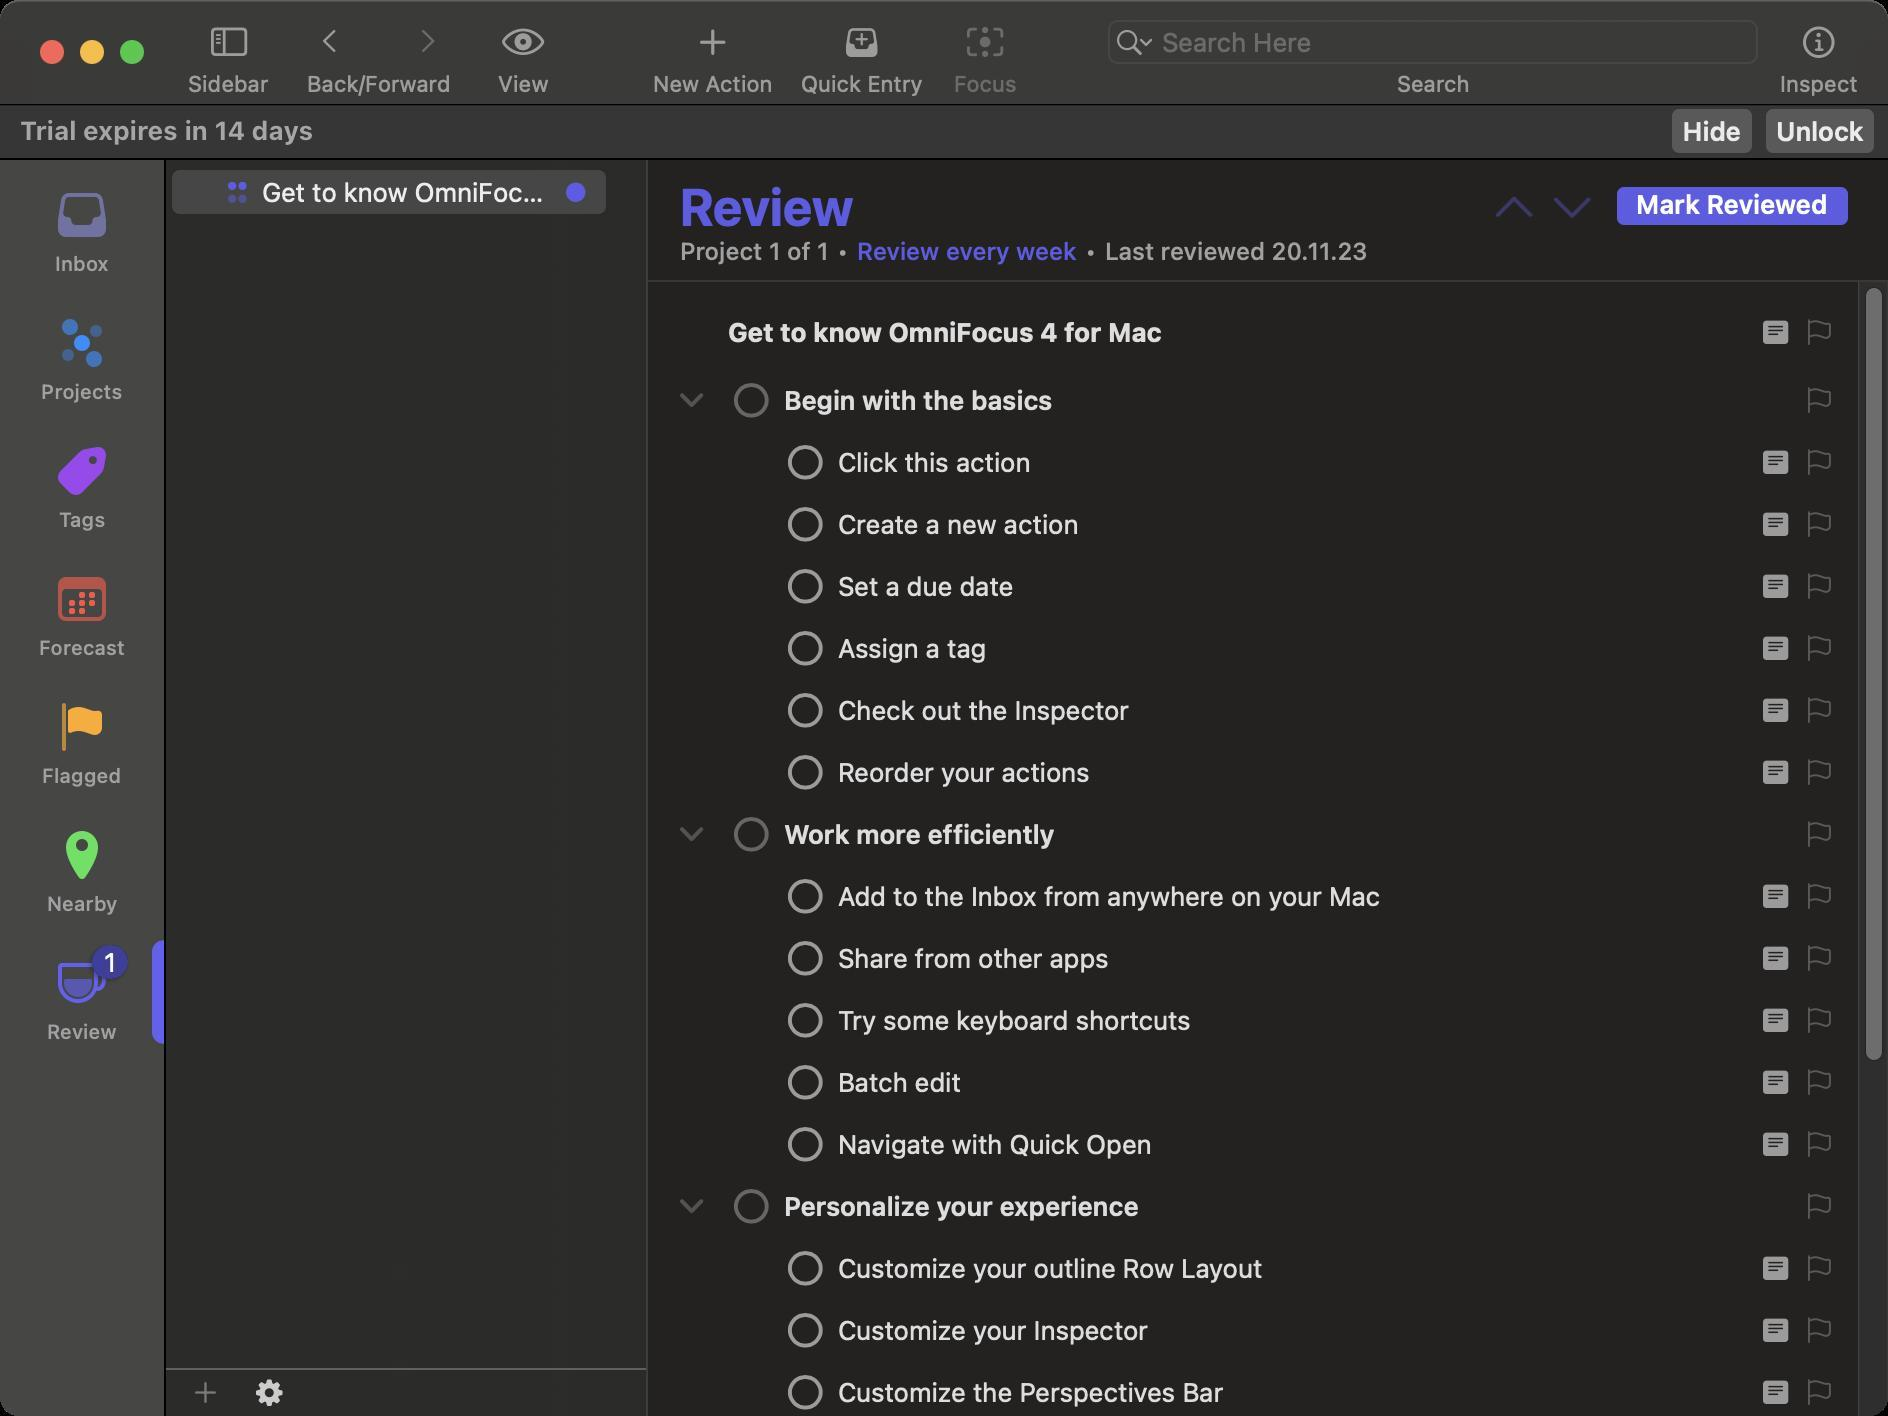
Accessibility tree:
{"name": "Review", "role": "AXWindow", "description": null, "role_description": "standard window", "value": null, "position": "392.00;110.00", "size": "944;708", "children": [{"name": null, "role": "AXStaticText", "description": null, "role_description": "text", "value": "Trial expires in 14 days", "position": "8.00;57.00", "size": "822;18", "children": []}, {"name": "Unlock", "role": "AXButton", "description": null, "role_description": "button", "value": null, "position": "883.00;54.50", "size": "54;22", "children": []}, {"name": "Hide", "role": "AXButton", "description": null, "role_description": "button", "value": null, "position": "836.00;54.50", "size": "40;22", "children": []}, {"name": null, "role": "AXSplitGroup", "description": null, "role_description": "split group", "value": null, "position": "0.00;80.00", "size": "944;628", "children": [{"name": null, "role": "AXGroup", "description": null, "role_description": "group", "value": null, "position": "0.00;80.00", "size": "82;628", "children": [{"name": null, "role": "AXScrollArea", "description": null, "role_description": "scroll area", "value": null, "position": "0.00;80.00", "size": "82;628", "children": [{"name": null, "role": "AXOpaqueProviderGroup", "description": null, "role_description": "list", "value": null, "position": "0.00;80.00", "size": "82;448", "children": [{"name": null, "role": "AXButton", "description": "Inbox", "role_description": "button", "value": null, "position": "0.00;80.00", "size": "82;64", "children": []}, {"name": null, "role": "AXButton", "description": "Projects", "role_description": "button", "value": null, "position": "0.00;144.00", "size": "82;64", "children": []}, {"name": null, "role": "AXButton", "description": "Tags", "role_description": "button", "value": null, "position": "0.00;208.00", "size": "82;64", "children": []}, {"name": null, "role": "AXButton", "description": "Forecast", "role_description": "button", "value": null, "position": "0.00;272.00", "size": "82;64", "children": []}, {"name": null, "role": "AXButton", "description": "Flagged", "role_description": "button", "value": null, "position": "0.00;336.00", "size": "82;64", "children": []}, {"name": null, "role": "AXButton", "description": "Nearby", "role_description": "button", "value": null, "position": "0.00;400.00", "size": "82;64", "children": []}, {"name": null, "role": "AXButton", "description": "Review: 1 item", "role_description": "button", "value": null, "position": "0.00;464.00", "size": "82;64", "children": []}]}]}]}, {"name": null, "role": "AXSplitter", "description": null, "role_description": "splitter", "value": 82.0, "position": "82.00;80.00", "size": "1;628", "children": []}, {"name": null, "role": "AXGroup", "description": null, "role_description": "group", "value": null, "position": "83.00;80.00", "size": "240;628", "children": [{"name": null, "role": "AXScrollArea", "description": null, "role_description": "scroll area", "value": null, "position": "83.00;80.00", "size": "240;604", "children": [{"name": "Sidebar", "role": "AXOutline", "description": null, "role_description": "outline", "value": null, "position": "83.00;80.00", "size": "225;604", "children": [{"name": null, "role": "AXRow", "description": null, "role_description": "outline row", "value": null, "position": "83.00;85.00", "size": "225;22", "children": [{"name": null, "role": "AXCell", "description": " needs review", "role_description": "cell", "value": null, "position": "83.00;85.00", "size": "225;22", "children": [{"name": null, "role": "AXTextField", "description": null, "role_description": "text field", "value": "Get to know OmniFocus 4 for Mac", "position": "129.00;88.00", "size": "145;16", "children": []}]}]}, {"name": null, "role": "AXColumn", "description": null, "role_description": "column", "value": null, "position": "83.00;80.00", "size": "225;604", "children": []}]}, {"name": null, "role": "AXScrollBar", "description": null, "role_description": "scroll bar", "value": 0.0, "position": "308.00;80.00", "size": "15;604", "children": []}]}, {"name": "", "role": "AXMenuButton", "description": "add", "role_description": "menu button", "value": null, "position": "87.00;689.50", "size": "32;13", "children": []}, {"name": "", "role": "AXMenuButton", "description": "action", "role_description": "menu button", "value": null, "position": "119.00;688.00", "size": "32;16", "children": []}]}, {"name": null, "role": "AXSplitter", "description": null, "role_description": "splitter", "value": 240.0, "position": "323.00;80.00", "size": "1;628", "children": []}, {"name": null, "role": "AXScrollArea", "description": null, "role_description": "scroll area", "value": null, "position": "324.00;141.00", "size": "620;543", "children": [{"name": "Content", "role": "AXOutline", "description": null, "role_description": "outline", "value": null, "position": "324.00;141.00", "size": "605;798", "children": [{"name": null, "role": "AXRow", "description": null, "role_description": "outline row", "value": null, "position": "324.00;151.00", "size": "605;34", "children": [{"name": null, "role": "AXCell", "description": null, "role_description": "cell", "value": null, "position": "334.00;140.00", "size": "585;45", "children": [{"name": "", "role": "AXCheckBox", "description": "Note", "role_description": "toggle button", "value": "Includes note", "position": "868.00;159.00", "size": "40;14", "children": []}, {"name": null, "role": "AXTextField", "description": null, "role_description": "text field", "value": "Get to know OmniFocus 4 for Mac", "position": "362.00;158.00", "size": "510;16", "children": []}, {"name": "", "role": "AXButton", "description": "flag", "role_description": "button", "value": "Unflagged", "position": "902.00;152.50", "size": "15;27", "children": []}, {"name": "", "role": "AXDisclosureTriangle", "description": "Get to know OmniFocus 4 for Mac", "role_description": "disclosure triangle", "value": 1, "position": "336.00;150.00", "size": "20;32", "children": []}]}]}, {"name": null, "role": "AXRow", "description": null, "role_description": "outline row", "value": null, "position": "324.00;185.00", "size": "605;31", "children": [{"name": null, "role": "AXCell", "description": null, "role_description": "cell", "value": null, "position": "334.00;140.00", "size": "585;76", "children": [{"name": null, "role": "AXGroup", "description": null, "role_description": "group", "value": null, "position": "364.00;189.00", "size": "23;23", "children": [{"name": null, "role": "AXUnknown", "description": null, "role_description": null, "value": null, "position": "364.00;190.00", "size": "23;21", "children": []}]}, {"name": null, "role": "AXTextField", "description": null, "role_description": "text field", "value": "Begin with the basics", "position": "390.00;192.00", "size": "486;16", "children": []}, {"name": "", "role": "AXCheckBox", "description": "Note", "role_description": "toggle button", "value": "Hidden", "position": "868.00;193.00", "size": "40;14", "children": []}, {"name": "", "role": "AXButton", "description": "flag", "role_description": "button", "value": "Unflagged", "position": "902.00;186.50", "size": "15;27", "children": []}, {"name": "", "role": "AXDisclosureTriangle", "description": null, "role_description": "disclosure triangle", "value": 1, "position": "336.00;184.00", "size": "20;32", "children": []}]}]}, {"name": null, "role": "AXRow", "description": null, "role_description": "outline row", "value": null, "position": "324.00;216.00", "size": "605;31", "children": [{"name": null, "role": "AXCell", "description": null, "role_description": "cell", "value": null, "position": "334.00;216.00", "size": "585;31", "children": [{"name": null, "role": "AXGroup", "description": null, "role_description": "group", "value": null, "position": "391.00;220.00", "size": "23;23", "children": [{"name": null, "role": "AXUnknown", "description": null, "role_description": null, "value": null, "position": "391.00;221.00", "size": "23;21", "children": []}]}, {"name": null, "role": "AXTextField", "description": null, "role_description": "text field", "value": "Click this action", "position": "417.00;223.00", "size": "459;16", "children": []}, {"name": "", "role": "AXCheckBox", "description": "Note", "role_description": "toggle button", "value": "Includes note", "position": "868.00;224.00", "size": "40;14", "children": []}, {"name": "", "role": "AXButton", "description": "flag", "role_description": "button", "value": "Unflagged", "position": "902.00;217.50", "size": "15;27", "children": []}]}]}, {"name": null, "role": "AXRow", "description": null, "role_description": "outline row", "value": null, "position": "324.00;247.00", "size": "605;31", "children": [{"name": null, "role": "AXCell", "description": null, "role_description": "cell", "value": null, "position": "334.00;247.00", "size": "585;31", "children": [{"name": null, "role": "AXGroup", "description": null, "role_description": "group", "value": null, "position": "391.00;251.00", "size": "23;23", "children": [{"name": null, "role": "AXUnknown", "description": null, "role_description": null, "value": null, "position": "391.00;252.00", "size": "23;21", "children": []}]}, {"name": null, "role": "AXTextField", "description": null, "role_description": "text field", "value": "Create a new action", "position": "417.00;254.00", "size": "459;16", "children": []}, {"name": "", "role": "AXCheckBox", "description": "Note", "role_description": "toggle button", "value": "Includes note", "position": "868.00;255.00", "size": "40;14", "children": []}, {"name": "", "role": "AXButton", "description": "flag", "role_description": "button", "value": "Unflagged", "position": "902.00;248.50", "size": "15;27", "children": []}]}]}, {"name": null, "role": "AXRow", "description": null, "role_description": "outline row", "value": null, "position": "324.00;278.00", "size": "605;31", "children": [{"name": null, "role": "AXCell", "description": null, "role_description": "cell", "value": null, "position": "334.00;278.00", "size": "585;31", "children": [{"name": null, "role": "AXGroup", "description": null, "role_description": "group", "value": null, "position": "391.00;282.00", "size": "23;23", "children": [{"name": null, "role": "AXUnknown", "description": null, "role_description": null, "value": null, "position": "391.00;283.00", "size": "23;21", "children": []}]}, {"name": null, "role": "AXTextField", "description": null, "role_description": "text field", "value": "Set a due date", "position": "417.00;285.00", "size": "459;16", "children": []}, {"name": "", "role": "AXCheckBox", "description": "Note", "role_description": "toggle button", "value": "Includes note", "position": "868.00;286.00", "size": "40;14", "children": []}, {"name": "", "role": "AXButton", "description": "flag", "role_description": "button", "value": "Unflagged", "position": "902.00;279.50", "size": "15;27", "children": []}]}]}, {"name": null, "role": "AXRow", "description": null, "role_description": "outline row", "value": null, "position": "324.00;309.00", "size": "605;31", "children": [{"name": null, "role": "AXCell", "description": null, "role_description": "cell", "value": null, "position": "334.00;309.00", "size": "585;31", "children": [{"name": null, "role": "AXGroup", "description": null, "role_description": "group", "value": null, "position": "391.00;313.00", "size": "23;23", "children": [{"name": null, "role": "AXUnknown", "description": null, "role_description": null, "value": null, "position": "391.00;314.00", "size": "23;21", "children": []}]}, {"name": null, "role": "AXTextField", "description": null, "role_description": "text field", "value": "Assign a tag", "position": "417.00;316.00", "size": "459;16", "children": []}, {"name": "", "role": "AXCheckBox", "description": "Note", "role_description": "toggle button", "value": "Includes note", "position": "868.00;317.00", "size": "40;14", "children": []}, {"name": "", "role": "AXButton", "description": "flag", "role_description": "button", "value": "Unflagged", "position": "902.00;310.50", "size": "15;27", "children": []}]}]}, {"name": null, "role": "AXRow", "description": null, "role_description": "outline row", "value": null, "position": "324.00;340.00", "size": "605;31", "children": [{"name": null, "role": "AXCell", "description": null, "role_description": "cell", "value": null, "position": "334.00;340.00", "size": "585;31", "children": [{"name": null, "role": "AXGroup", "description": null, "role_description": "group", "value": null, "position": "391.00;344.00", "size": "23;23", "children": [{"name": null, "role": "AXUnknown", "description": null, "role_description": null, "value": null, "position": "391.00;345.00", "size": "23;21", "children": []}]}, {"name": null, "role": "AXTextField", "description": null, "role_description": "text field", "value": "Check out the Inspector", "position": "417.00;347.00", "size": "459;16", "children": []}, {"name": "", "role": "AXCheckBox", "description": "Note", "role_description": "toggle button", "value": "Includes note", "position": "868.00;348.00", "size": "40;14", "children": []}, {"name": "", "role": "AXButton", "description": "flag", "role_description": "button", "value": "Unflagged", "position": "902.00;341.50", "size": "15;27", "children": []}]}]}, {"name": null, "role": "AXRow", "description": null, "role_description": "outline row", "value": null, "position": "324.00;371.00", "size": "605;31", "children": [{"name": null, "role": "AXCell", "description": null, "role_description": "cell", "value": null, "position": "334.00;371.00", "size": "585;31", "children": [{"name": null, "role": "AXGroup", "description": null, "role_description": "group", "value": null, "position": "391.00;375.00", "size": "23;23", "children": [{"name": null, "role": "AXUnknown", "description": null, "role_description": null, "value": null, "position": "391.00;376.00", "size": "23;21", "children": []}]}, {"name": null, "role": "AXTextField", "description": null, "role_description": "text field", "value": "Reorder your actions", "position": "417.00;378.00", "size": "459;16", "children": []}, {"name": "", "role": "AXCheckBox", "description": "Note", "role_description": "toggle button", "value": "Includes note", "position": "868.00;379.00", "size": "40;14", "children": []}, {"name": "", "role": "AXButton", "description": "flag", "role_description": "button", "value": "Unflagged", "position": "902.00;372.50", "size": "15;27", "children": []}]}]}, {"name": null, "role": "AXRow", "description": null, "role_description": "outline row", "value": null, "position": "324.00;402.00", "size": "605;31", "children": [{"name": null, "role": "AXCell", "description": null, "role_description": "cell", "value": null, "position": "334.00;140.00", "size": "585;293", "children": [{"name": null, "role": "AXGroup", "description": null, "role_description": "group", "value": null, "position": "364.00;406.00", "size": "23;23", "children": [{"name": null, "role": "AXUnknown", "description": null, "role_description": null, "value": null, "position": "364.00;407.00", "size": "23;21", "children": []}]}, {"name": null, "role": "AXTextField", "description": null, "role_description": "text field", "value": "Work more efficiently", "position": "390.00;409.00", "size": "486;16", "children": []}, {"name": "", "role": "AXCheckBox", "description": "Note", "role_description": "toggle button", "value": "Hidden", "position": "868.00;410.00", "size": "40;14", "children": []}, {"name": "", "role": "AXButton", "description": "flag", "role_description": "button", "value": "Unflagged", "position": "902.00;403.50", "size": "15;27", "children": []}, {"name": "", "role": "AXDisclosureTriangle", "description": null, "role_description": "disclosure triangle", "value": 1, "position": "336.00;401.00", "size": "20;32", "children": []}]}]}, {"name": null, "role": "AXRow", "description": null, "role_description": "outline row", "value": null, "position": "324.00;433.00", "size": "605;31", "children": [{"name": null, "role": "AXCell", "description": null, "role_description": "cell", "value": null, "position": "334.00;433.00", "size": "585;31", "children": [{"name": null, "role": "AXGroup", "description": null, "role_description": "group", "value": null, "position": "391.00;437.00", "size": "23;23", "children": [{"name": null, "role": "AXUnknown", "description": null, "role_description": null, "value": null, "position": "391.00;438.00", "size": "23;21", "children": []}]}, {"name": null, "role": "AXTextField", "description": null, "role_description": "text field", "value": "Add to the Inbox from anywhere on your Mac", "position": "417.00;440.00", "size": "459;16", "children": []}, {"name": "", "role": "AXCheckBox", "description": "Note", "role_description": "toggle button", "value": "Includes note", "position": "868.00;441.00", "size": "40;14", "children": []}, {"name": "", "role": "AXButton", "description": "flag", "role_description": "button", "value": "Unflagged", "position": "902.00;434.50", "size": "15;27", "children": []}]}]}, {"name": null, "role": "AXRow", "description": null, "role_description": "outline row", "value": null, "position": "324.00;464.00", "size": "605;31", "children": [{"name": null, "role": "AXCell", "description": null, "role_description": "cell", "value": null, "position": "334.00;464.00", "size": "585;31", "children": [{"name": null, "role": "AXGroup", "description": null, "role_description": "group", "value": null, "position": "391.00;468.00", "size": "23;23", "children": [{"name": null, "role": "AXUnknown", "description": null, "role_description": null, "value": null, "position": "391.00;469.00", "size": "23;21", "children": []}]}, {"name": null, "role": "AXTextField", "description": null, "role_description": "text field", "value": "Share from other apps", "position": "417.00;471.00", "size": "459;16", "children": []}, {"name": "", "role": "AXCheckBox", "description": "Note", "role_description": "toggle button", "value": "Includes note", "position": "868.00;472.00", "size": "40;14", "children": []}, {"name": "", "role": "AXButton", "description": "flag", "role_description": "button", "value": "Unflagged", "position": "902.00;465.50", "size": "15;27", "children": []}]}]}, {"name": null, "role": "AXRow", "description": null, "role_description": "outline row", "value": null, "position": "324.00;495.00", "size": "605;31", "children": [{"name": null, "role": "AXCell", "description": null, "role_description": "cell", "value": null, "position": "334.00;495.00", "size": "585;31", "children": [{"name": null, "role": "AXGroup", "description": null, "role_description": "group", "value": null, "position": "391.00;499.00", "size": "23;23", "children": [{"name": null, "role": "AXUnknown", "description": null, "role_description": null, "value": null, "position": "391.00;500.00", "size": "23;21", "children": []}]}, {"name": null, "role": "AXTextField", "description": null, "role_description": "text field", "value": "Try some keyboard shortcuts", "position": "417.00;502.00", "size": "459;16", "children": []}, {"name": "", "role": "AXCheckBox", "description": "Note", "role_description": "toggle button", "value": "Includes note", "position": "868.00;503.00", "size": "40;14", "children": []}, {"name": "", "role": "AXButton", "description": "flag", "role_description": "button", "value": "Unflagged", "position": "902.00;496.50", "size": "15;27", "children": []}]}]}, {"name": null, "role": "AXRow", "description": null, "role_description": "outline row", "value": null, "position": "324.00;526.00", "size": "605;31", "children": [{"name": null, "role": "AXCell", "description": null, "role_description": "cell", "value": null, "position": "334.00;526.00", "size": "585;31", "children": [{"name": null, "role": "AXGroup", "description": null, "role_description": "group", "value": null, "position": "391.00;530.00", "size": "23;23", "children": [{"name": null, "role": "AXUnknown", "description": null, "role_description": null, "value": null, "position": "391.00;531.00", "size": "23;21", "children": []}]}, {"name": null, "role": "AXTextField", "description": null, "role_description": "text field", "value": "Batch edit", "position": "417.00;533.00", "size": "459;16", "children": []}, {"name": "", "role": "AXCheckBox", "description": "Note", "role_description": "toggle button", "value": "Includes note", "position": "868.00;534.00", "size": "40;14", "children": []}, {"name": "", "role": "AXButton", "description": "flag", "role_description": "button", "value": "Unflagged", "position": "902.00;527.50", "size": "15;27", "children": []}]}]}, {"name": null, "role": "AXRow", "description": null, "role_description": "outline row", "value": null, "position": "324.00;557.00", "size": "605;31", "children": [{"name": null, "role": "AXCell", "description": null, "role_description": "cell", "value": null, "position": "334.00;557.00", "size": "585;31", "children": [{"name": null, "role": "AXGroup", "description": null, "role_description": "group", "value": null, "position": "391.00;561.00", "size": "23;23", "children": [{"name": null, "role": "AXUnknown", "description": null, "role_description": null, "value": null, "position": "391.00;562.00", "size": "23;21", "children": []}]}, {"name": null, "role": "AXTextField", "description": null, "role_description": "text field", "value": "Navigate with Quick Open", "position": "417.00;564.00", "size": "459;16", "children": []}, {"name": "", "role": "AXCheckBox", "description": "Note", "role_description": "toggle button", "value": "Includes note", "position": "868.00;565.00", "size": "40;14", "children": []}, {"name": "", "role": "AXButton", "description": "flag", "role_description": "button", "value": "Unflagged", "position": "902.00;558.50", "size": "15;27", "children": []}]}]}, {"name": null, "role": "AXRow", "description": null, "role_description": "outline row", "value": null, "position": "324.00;588.00", "size": "605;31", "children": [{"name": null, "role": "AXCell", "description": null, "role_description": "cell", "value": null, "position": "334.00;140.00", "size": "585;479", "children": [{"name": null, "role": "AXGroup", "description": null, "role_description": "group", "value": null, "position": "364.00;592.00", "size": "23;23", "children": [{"name": null, "role": "AXUnknown", "description": null, "role_description": null, "value": null, "position": "364.00;593.00", "size": "23;21", "children": []}]}, {"name": null, "role": "AXTextField", "description": null, "role_description": "text field", "value": "Personalize your experience", "position": "390.00;595.00", "size": "486;16", "children": []}, {"name": "", "role": "AXCheckBox", "description": "Note", "role_description": "toggle button", "value": "Hidden", "position": "868.00;596.00", "size": "40;14", "children": []}, {"name": "", "role": "AXButton", "description": "flag", "role_description": "button", "value": "Unflagged", "position": "902.00;589.50", "size": "15;27", "children": []}, {"name": "", "role": "AXDisclosureTriangle", "description": null, "role_description": "disclosure triangle", "value": 1, "position": "336.00;587.00", "size": "20;32", "children": []}]}]}, {"name": null, "role": "AXRow", "description": null, "role_description": "outline row", "value": null, "position": "324.00;619.00", "size": "605;31", "children": [{"name": null, "role": "AXCell", "description": null, "role_description": "cell", "value": null, "position": "334.00;619.00", "size": "585;31", "children": [{"name": null, "role": "AXGroup", "description": null, "role_description": "group", "value": null, "position": "391.00;623.00", "size": "23;23", "children": [{"name": null, "role": "AXUnknown", "description": null, "role_description": null, "value": null, "position": "391.00;624.00", "size": "23;21", "children": []}]}, {"name": null, "role": "AXTextField", "description": null, "role_description": "text field", "value": "Customize your outline Row Layout", "position": "417.00;626.00", "size": "459;16", "children": []}, {"name": "", "role": "AXCheckBox", "description": "Note", "role_description": "toggle button", "value": "Includes note", "position": "868.00;627.00", "size": "40;14", "children": []}, {"name": "", "role": "AXButton", "description": "flag", "role_description": "button", "value": "Unflagged", "position": "902.00;620.50", "size": "15;27", "children": []}]}]}, {"name": null, "role": "AXRow", "description": null, "role_description": "outline row", "value": null, "position": "324.00;650.00", "size": "605;31", "children": [{"name": null, "role": "AXCell", "description": null, "role_description": "cell", "value": null, "position": "334.00;650.00", "size": "585;31", "children": [{"name": null, "role": "AXGroup", "description": null, "role_description": "group", "value": null, "position": "391.00;654.00", "size": "23;23", "children": [{"name": null, "role": "AXUnknown", "description": null, "role_description": null, "value": null, "position": "391.00;655.00", "size": "23;21", "children": []}]}, {"name": null, "role": "AXTextField", "description": null, "role_description": "text field", "value": "Customize your Inspector", "position": "417.00;657.00", "size": "459;16", "children": []}, {"name": "", "role": "AXCheckBox", "description": "Note", "role_description": "toggle button", "value": "Includes note", "position": "868.00;658.00", "size": "40;14", "children": []}, {"name": "", "role": "AXButton", "description": "flag", "role_description": "button", "value": "Unflagged", "position": "902.00;651.50", "size": "15;27", "children": []}]}]}, {"name": null, "role": "AXRow", "description": null, "role_description": "outline row", "value": null, "position": "324.00;681.00", "size": "605;31", "children": [{"name": null, "role": "AXCell", "description": null, "role_description": "cell", "value": null, "position": "334.00;681.00", "size": "585;31", "children": [{"name": null, "role": "AXGroup", "description": null, "role_description": "group", "value": null, "position": "391.00;685.00", "size": "23;23", "children": [{"name": null, "role": "AXUnknown", "description": null, "role_description": null, "value": null, "position": "391.00;686.00", "size": "23;21", "children": []}]}, {"name": null, "role": "AXTextField", "description": null, "role_description": "text field", "value": "Customize the Perspectives Bar", "position": "417.00;688.00", "size": "459;16", "children": []}, {"name": "", "role": "AXCheckBox", "description": "Note", "role_description": "toggle button", "value": "Includes note", "position": "868.00;689.00", "size": "40;14", "children": []}, {"name": "", "role": "AXButton", "description": "flag", "role_description": "button", "value": "Unflagged", "position": "902.00;682.50", "size": "15;27", "children": []}]}]}, {"name": null, "role": "AXRow", "description": null, "role_description": "outline row", "value": null, "position": "324.00;712.00", "size": "605;31", "children": [{"name": null, "role": "AXCell", "description": null, "role_description": "cell", "value": null, "position": "334.00;712.00", "size": "585;31", "children": [{"name": null, "role": "AXGroup", "description": null, "role_description": "group", "value": null, "position": "391.00;716.00", "size": "23;23", "children": [{"name": null, "role": "AXUnknown", "description": "", "role_description": "", "value": null, "position": "", "size": "", "children": []}]}, {"name": null, "role": "AXTextField", "description": null, "role_description": "text field", "value": "Adjust your View Options", "position": "417.00;719.00", "size": "459;16", "children": []}, {"name": "", "role": "AXCheckBox", "description": "Note", "role_description": "toggle button", "value": "Hidden", "position": "868.00;720.00", "size": "40;14", "children": []}, {"name": "", "role": "AXButton", "description": "flag", "role_description": "button", "value": "Unflagged", "position": "902.00;713.50", "size": "15;27", "children": []}]}]}, {"name": null, "role": "AXRow", "description": null, "role_description": "outline row", "value": null, "position": "324.00;743.00", "size": "605;31", "children": [{"name": null, "role": "AXCell", "description": null, "role_description": "cell", "value": null, "position": "334.00;140.00", "size": "585;634", "children": [{"name": null, "role": "AXGroup", "description": null, "role_description": "group", "value": null, "position": "364.00;747.00", "size": "23;23", "children": [{"name": null, "role": "AXUnknown", "description": "", "role_description": "", "value": null, "position": "", "size": "", "children": []}]}, {"name": null, "role": "AXTextField", "description": null, "role_description": "text field", "value": "Other things to know", "position": "390.00;750.00", "size": "486;16", "children": []}, {"name": "", "role": "AXCheckBox", "description": "Note", "role_description": "toggle button", "value": "Hidden", "position": "868.00;751.00", "size": "40;14", "children": []}, {"name": "", "role": "AXButton", "description": "flag", "role_description": "button", "value": "Unflagged", "position": "902.00;744.50", "size": "15;27", "children": []}, {"name": "", "role": "AXDisclosureTriangle", "description": "Other things to know", "role_description": "disclosure triangle", "value": 1, "position": "336.00;742.00", "size": "20;32", "children": []}]}]}, {"name": null, "role": "AXRow", "description": null, "role_description": "outline row", "value": null, "position": "324.00;774.00", "size": "605;31", "children": [{"name": null, "role": "AXCell", "description": null, "role_description": "cell", "value": null, "position": "334.00;774.00", "size": "585;31", "children": [{"name": null, "role": "AXGroup", "description": null, "role_description": "group", "value": null, "position": "391.00;778.00", "size": "23;23", "children": [{"name": null, "role": "AXUnknown", "description": null, "role_description": null, "value": null, "position": "-392.00;1007.00", "size": "0;0", "children": []}]}, {"name": null, "role": "AXTextField", "description": null, "role_description": "text field", "value": "Access OmniFocus 4 on all your Apple devices", "position": "417.00;781.00", "size": "459;16", "children": []}, {"name": "", "role": "AXCheckBox", "description": "Note", "role_description": "toggle button", "value": "Includes note", "position": "868.00;782.00", "size": "40;14", "children": []}, {"name": "", "role": "AXButton", "description": "flag", "role_description": "button", "value": "Unflagged", "position": "902.00;775.50", "size": "15;27", "children": []}]}]}, {"name": null, "role": "AXRow", "description": null, "role_description": "outline row", "value": null, "position": "324.00;805.00", "size": "605;31", "children": [{"name": null, "role": "AXCell", "description": null, "role_description": "cell", "value": null, "position": "334.00;805.00", "size": "585;31", "children": [{"name": null, "role": "AXGroup", "description": null, "role_description": "group", "value": null, "position": "391.00;809.00", "size": "23;23", "children": [{"name": null, "role": "AXUnknown", "description": null, "role_description": null, "value": null, "position": "-392.00;1007.00", "size": "0;0", "children": []}]}, {"name": null, "role": "AXTextField", "description": null, "role_description": "text field", "value": "Go further with Pro", "position": "417.00;812.00", "size": "459;16", "children": []}, {"name": "", "role": "AXCheckBox", "description": "Note", "role_description": "toggle button", "value": "Hidden", "position": "868.00;813.00", "size": "40;14", "children": []}, {"name": "", "role": "AXButton", "description": "flag", "role_description": "button", "value": "Unflagged", "position": "902.00;806.50", "size": "15;27", "children": []}]}]}, {"name": null, "role": "AXRow", "description": null, "role_description": "outline row", "value": null, "position": "324.00;836.00", "size": "605;31", "children": [{"name": null, "role": "AXCell", "description": null, "role_description": "cell", "value": null, "position": "334.00;836.00", "size": "585;31", "children": [{"name": null, "role": "AXGroup", "description": null, "role_description": "group", "value": null, "position": "391.00;840.00", "size": "23;23", "children": [{"name": null, "role": "AXUnknown", "description": "", "role_description": "", "value": null, "position": "", "size": "", "children": []}]}, {"name": null, "role": "AXTextField", "description": null, "role_description": "text field", "value": "Read the Reference Manual", "position": "417.00;843.00", "size": "459;16", "children": []}, {"name": "", "role": "AXCheckBox", "description": "Note", "role_description": "toggle button", "value": "Hidden", "position": "868.00;844.00", "size": "40;14", "children": []}, {"name": "", "role": "AXButton", "description": "flag", "role_description": "button", "value": "Unflagged", "position": "902.00;837.50", "size": "15;27", "children": []}]}]}, {"name": null, "role": "AXRow", "description": null, "role_description": "outline row", "value": null, "position": "324.00;867.00", "size": "605;31", "children": [{"name": null, "role": "AXCell", "description": null, "role_description": "cell", "value": null, "position": "334.00;867.00", "size": "585;31", "children": [{"name": null, "role": "AXGroup", "description": null, "role_description": "group", "value": null, "position": "391.00;871.00", "size": "23;23", "children": [{"name": null, "role": "AXUnknown", "description": "", "role_description": "", "value": null, "position": "", "size": "", "children": []}]}, {"name": null, "role": "AXTextField", "description": null, "role_description": "text field", "value": "Get support when you need it", "position": "417.00;874.00", "size": "459;16", "children": []}, {"name": "", "role": "AXCheckBox", "description": "Note", "role_description": "toggle button", "value": "Hidden", "position": "868.00;875.00", "size": "40;14", "children": []}, {"name": "", "role": "AXButton", "description": "flag", "role_description": "button", "value": "Unflagged", "position": "902.00;868.50", "size": "15;27", "children": []}]}]}, {"name": null, "role": "AXRow", "description": null, "role_description": "outline row", "value": null, "position": "324.00;898.00", "size": "605;31", "children": [{"name": null, "role": "AXCell", "description": null, "role_description": "cell", "value": null, "position": "334.00;898.00", "size": "585;31", "children": [{"name": null, "role": "AXGroup", "description": null, "role_description": "group", "value": null, "position": "364.00;902.00", "size": "23;23", "children": [{"name": null, "role": "No role", "description": "", "role_description": "", "value": null, "position": "", "size": "", "children": []}]}, {"name": null, "role": "AXTextField", "description": null, "role_description": "text field", "value": "Create a project", "position": "390.00;905.00", "size": "486;16", "children": []}, {"name": "", "role": "AXCheckBox", "description": "Note", "role_description": "toggle button", "value": "Hidden", "position": "868.00;906.00", "size": "40;14", "children": []}, {"name": "", "role": "AXButton", "description": "flag", "role_description": "button", "value": "Unflagged", "position": "902.00;899.50", "size": "15;27", "children": []}]}]}, {"name": null, "role": "AXColumn", "description": null, "role_description": "column", "value": null, "position": "334.00;141.00", "size": "585;798", "children": []}]}, {"name": null, "role": "AXScrollBar", "description": null, "role_description": "scroll bar", "value": 0.0, "position": "929.00;141.00", "size": "15;567", "children": [{"name": null, "role": "AXValueIndicator", "description": null, "role_description": "value indicator", "value": 0.0, "position": "929.00;143.00", "size": "15;388", "children": []}, {"name": null, "role": "AXButton", "description": null, "role_description": "increment arrow button", "value": null, "position": "929.00;141.00", "size": "0;0", "children": []}, {"name": null, "role": "AXButton", "description": null, "role_description": "decrement arrow button", "value": null, "position": "929.00;141.00", "size": "0;0", "children": []}, {"name": null, "role": "AXButton", "description": null, "role_description": "increment page button", "value": null, "position": "929.00;531.50", "size": "15;176", "children": []}, {"name": null, "role": "AXButton", "description": null, "role_description": "decrement page button", "value": null, "position": "929.00;141.00", "size": "15;2", "children": []}]}]}, {"name": null, "role": "AXGroup", "description": null, "role_description": "group", "value": null, "position": "324.00;80.00", "size": "620;61", "children": []}, {"name": null, "role": "AXStaticText", "description": null, "role_description": "text", "value": "Review", "position": "338.00;88.00", "size": "92;30", "children": []}, {"name": "", "role": "AXButton", "description": null, "role_description": "button", "value": null, "position": "774.50;91.00", "size": "24;24", "children": []}, {"name": "Mark_Reviewed", "role": "AXButton", "description": null, "role_description": "button", "value": null, "position": "808.50;93.50", "size": "116;19", "children": []}, {"name": "", "role": "AXButton", "description": null, "role_description": "button", "value": null, "position": "745.50;90.50", "size": "24;24", "children": []}, {"name": null, "role": "AXStaticText", "description": null, "role_description": "text", "value": "Project 1 of 1", "position": "338.00;118.00", "size": "78;15", "children": []}, {"name": null, "role": "AXStaticText", "description": null, "role_description": "text", "value": "•", "position": "416.50;118.00", "size": "10;15", "children": []}, {"name": "Review_every_week", "role": "AXButton", "description": null, "role_description": "button", "value": null, "position": "426.50;118.00", "size": "114;15", "children": []}, {"name": null, "role": "AXStaticText", "description": null, "role_description": "text", "value": "•", "position": "540.50;118.00", "size": "10;15", "children": []}, {"name": null, "role": "AXStaticText", "description": null, "role_description": "text", "value": "Last reviewed 20.11.23", "position": "550.50;118.00", "size": "136;15", "children": []}, {"name": null, "role": "AXSplitter", "description": null, "role_description": "splitter", "value": 620.0, "position": "944.00;80.00", "size": "1;628", "children": []}]}, {"name": null, "role": "AXGroup", "description": null, "role_description": "group", "value": null, "position": "0.00;708.00", "size": "0;0", "children": []}, {"name": null, "role": "AXToolbar", "description": null, "role_description": "toolbar", "value": null, "position": "0.00;0.00", "size": "944;52", "children": [{"name": "Sidebar", "role": "AXButton", "description": "Sidebar", "role_description": "button", "value": null, "position": "87.00;0.00", "size": "54;52", "children": []}, {"name": null, "role": "AXGroup", "description": null, "role_description": "group", "value": null, "position": "141.50;0.00", "size": "96;52", "children": [{"name": "", "role": "AXButton", "description": "Back", "role_description": "button", "value": null, "position": "144.50;9.00", "size": "42;25", "children": []}, {"name": "", "role": "AXButton", "description": "Forward", "role_description": "button", "value": null, "position": "192.50;9.00", "size": "42;25", "children": []}, {"name": null, "role": "AXStaticText", "description": null, "role_description": "text", "value": "Back/Forward", "position": "149.50;35.00", "size": "80;14", "children": []}]}, {"name": "View", "role": "AXButton", "description": "View", "role_description": "button", "value": null, "position": "237.50;0.00", "size": "48;52", "children": []}, {"name": "New_Action", "role": "AXButton", "description": "New Action", "role_description": "button", "value": null, "position": "319.50;0.00", "size": "74;52", "children": []}, {"name": "Quick_Entry", "role": "AXButton", "description": null, "role_description": "button", "value": null, "position": "393.50;0.00", "size": "75;52", "children": []}, {"name": "Focus", "role": "AXButton", "description": null, "role_description": "button", "value": null, "position": "468.50;0.00", "size": "48;52", "children": []}, {"name": null, "role": "AXGroup", "description": null, "role_description": "group", "value": null, "position": "550.00;0.00", "size": "333;52", "children": [{"name": null, "role": "AXTextField", "description": null, "role_description": "search text field", "value": "", "position": "553.00;9.00", "size": "327;25", "children": [{"name": "", "role": "AXButton", "description": null, "role_description": "button", "value": null, "position": "555.00;10.00", "size": "25;22", "children": []}]}, {"name": null, "role": "AXStaticText", "description": null, "role_description": "text", "value": "Search", "position": "694.50;35.00", "size": "44;14", "children": []}]}, {"name": "Inspect", "role": "AXButton", "description": "Inspect", "role_description": "button", "value": null, "position": "883.00;0.00", "size": "53;52", "children": []}]}, {"name": null, "role": "AXButton", "description": null, "role_description": "close button", "value": null, "position": "19.00;18.00", "size": "14;16", "children": []}, {"name": null, "role": "AXButton", "description": null, "role_description": "full screen button", "value": null, "position": "59.00;18.00", "size": "14;16", "children": [{"name": null, "role": "AXGroup", "description": null, "role_description": "group", "value": null, "position": "59.00;18.00", "size": "14;16", "children": [{"name": null, "role": "AXGroup", "description": null, "role_description": "group", "value": null, "position": "59.00;18.00", "size": "14;16", "children": []}]}]}, {"name": null, "role": "AXButton", "description": null, "role_description": "minimize button", "value": null, "position": "39.00;18.00", "size": "14;16", "children": []}]}